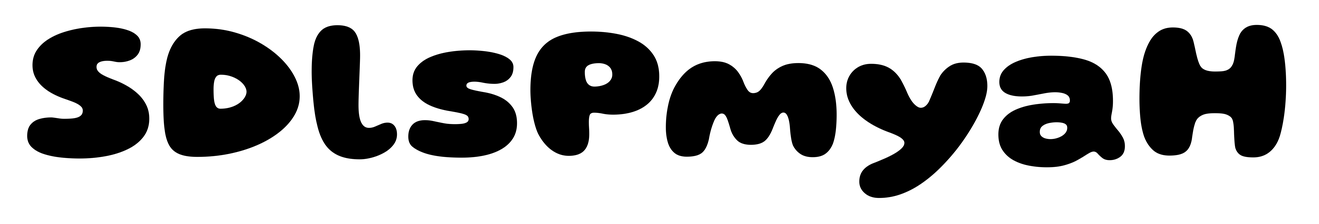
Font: Gluten_ExtraBold